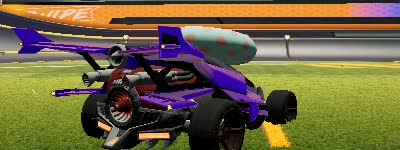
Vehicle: aftershock